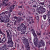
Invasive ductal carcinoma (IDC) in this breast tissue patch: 1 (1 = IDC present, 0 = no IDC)